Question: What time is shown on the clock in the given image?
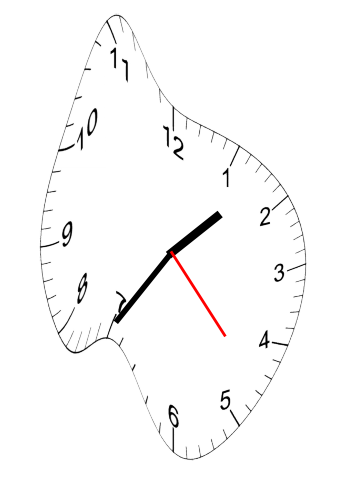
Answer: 01:35:23